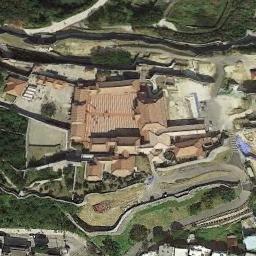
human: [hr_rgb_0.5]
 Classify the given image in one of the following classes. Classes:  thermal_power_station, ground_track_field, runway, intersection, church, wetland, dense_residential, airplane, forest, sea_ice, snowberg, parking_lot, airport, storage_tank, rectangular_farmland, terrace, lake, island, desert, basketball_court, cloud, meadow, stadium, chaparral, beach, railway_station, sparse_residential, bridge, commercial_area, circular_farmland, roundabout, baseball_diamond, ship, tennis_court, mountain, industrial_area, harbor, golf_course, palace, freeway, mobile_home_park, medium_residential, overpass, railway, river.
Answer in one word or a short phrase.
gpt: palace